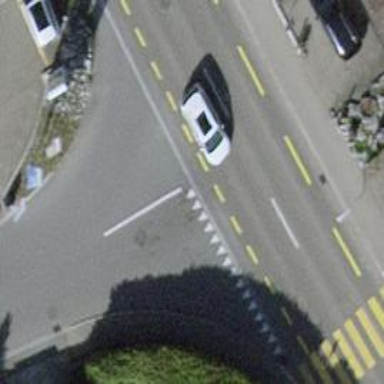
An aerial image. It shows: Road with "give way" sign.